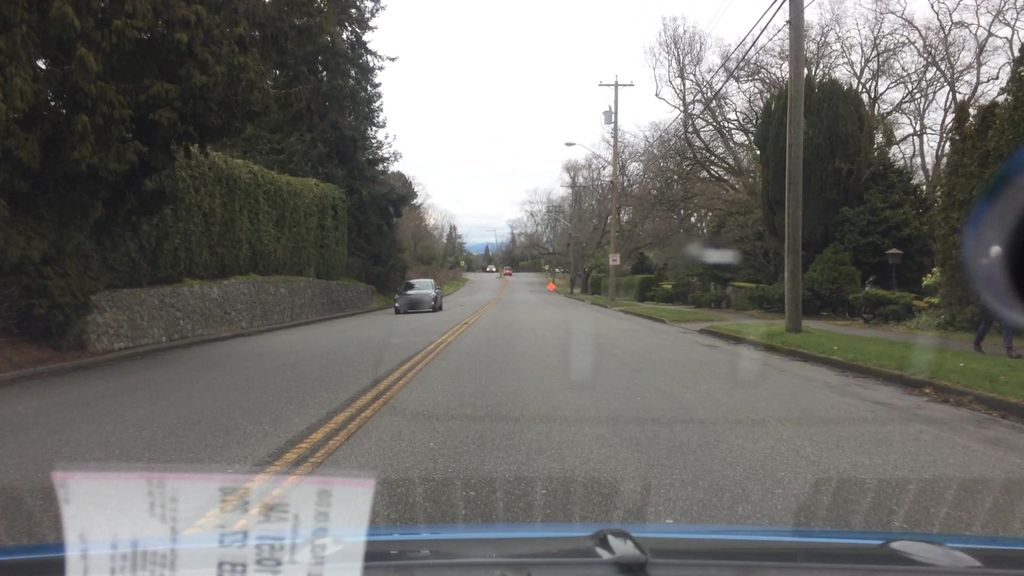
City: victoria